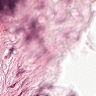
Metastatic tissue present: no